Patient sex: F
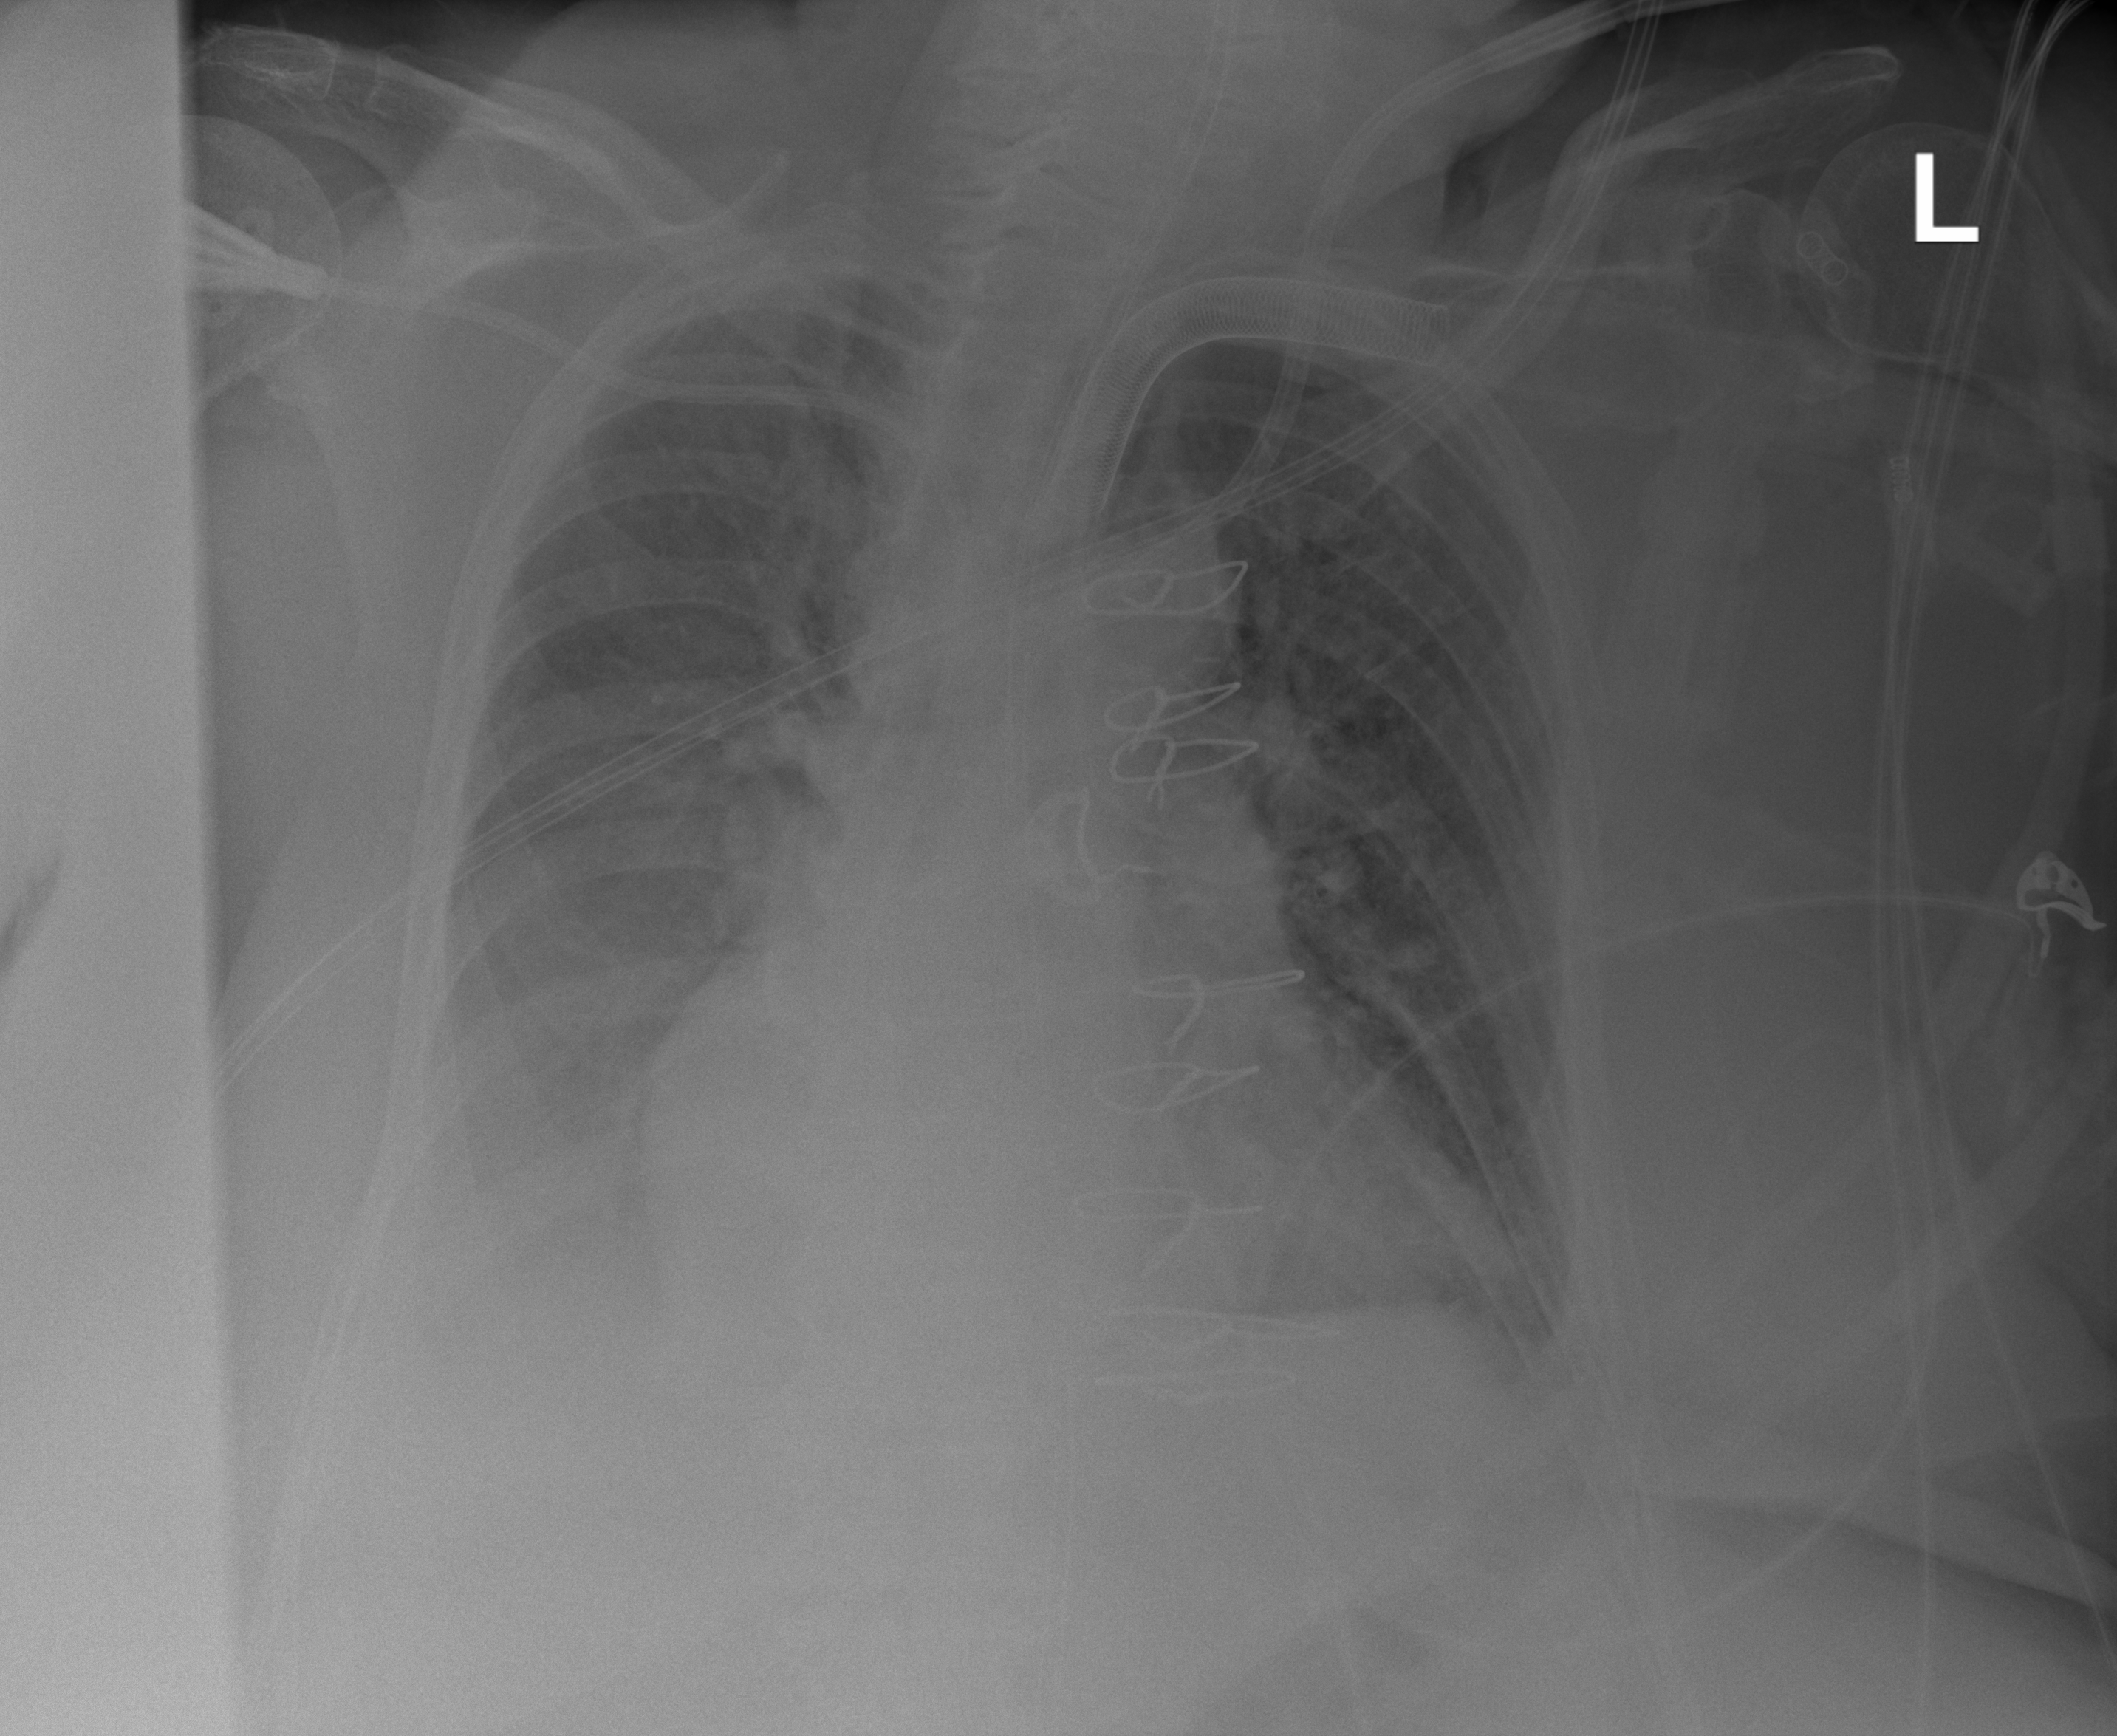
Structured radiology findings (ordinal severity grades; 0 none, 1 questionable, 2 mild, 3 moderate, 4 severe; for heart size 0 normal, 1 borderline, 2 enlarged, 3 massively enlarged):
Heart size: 2
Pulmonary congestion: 2
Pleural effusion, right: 3
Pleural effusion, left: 2
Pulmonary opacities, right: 2
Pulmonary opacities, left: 2
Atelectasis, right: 2
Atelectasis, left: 2